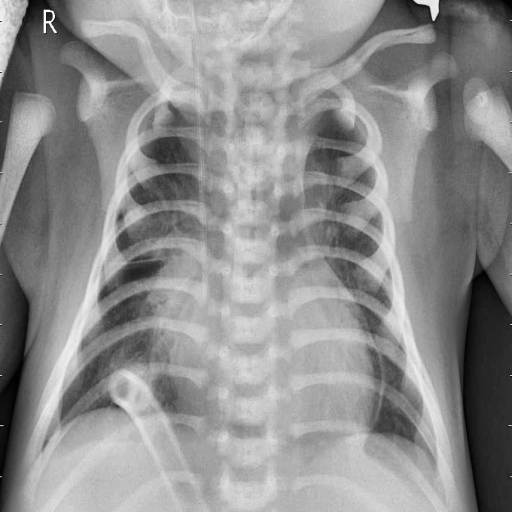
Finding: PNEUMONIA